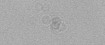
Label: camera_spot